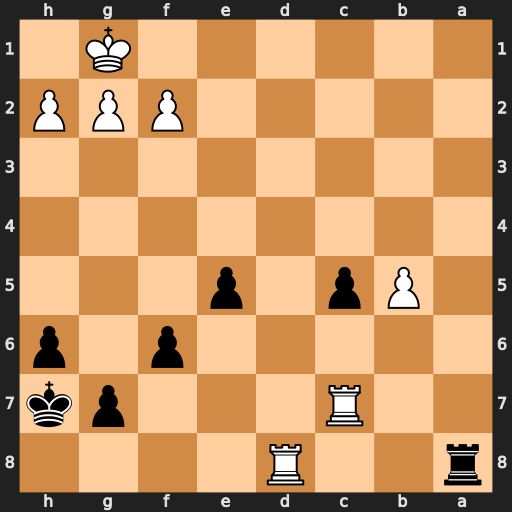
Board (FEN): r2R4/2R3pk/5p1p/1Pp1p3/8/8/5PPP/6K1
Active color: b
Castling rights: -
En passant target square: -
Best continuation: Ra1+ Rd1 Rxd1#